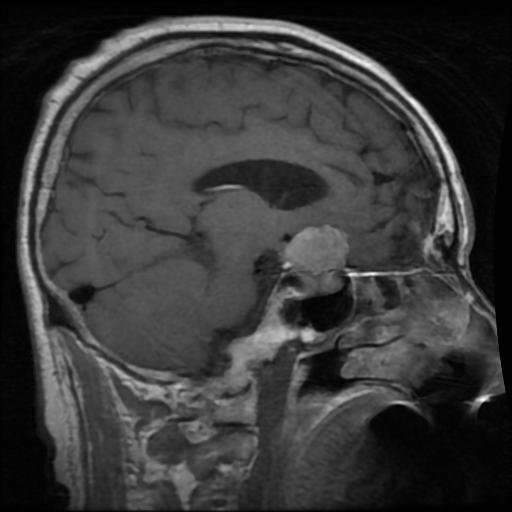
Label: pituitary